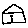
Label: house